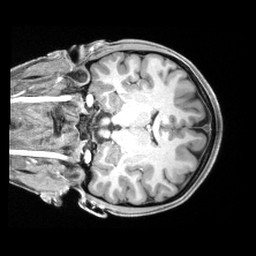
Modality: T1w
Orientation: coronal
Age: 30
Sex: female
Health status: healthy
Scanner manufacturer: siemens
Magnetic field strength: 3 T
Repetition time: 2.4 s
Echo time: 0.00194 s